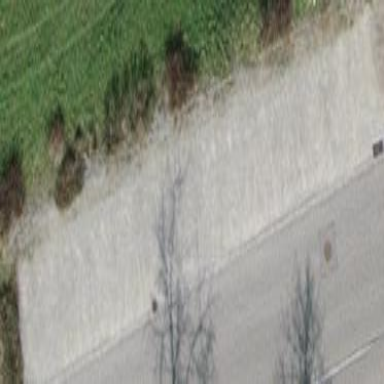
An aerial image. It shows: Parking area with fine gravel surface.